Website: slack
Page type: billing-address
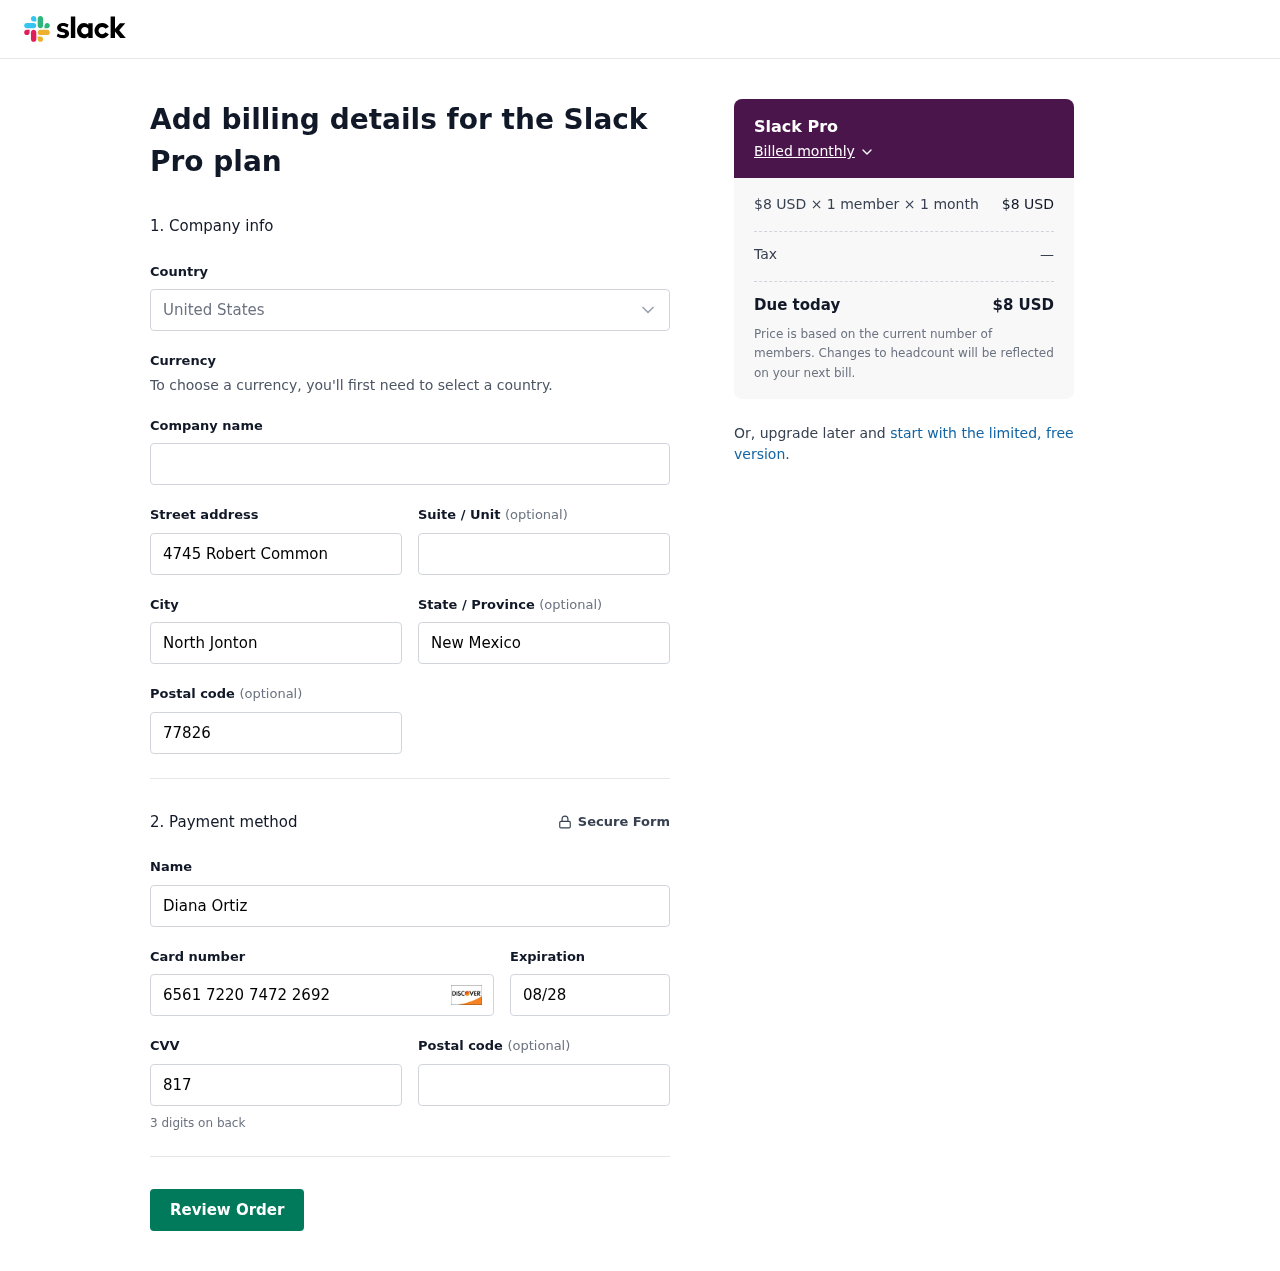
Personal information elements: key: PII_CARD_CVV
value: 817
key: PII_CARD_EXPIRY
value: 08/28
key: PII_CARD_NUMBER
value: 6561 7220 7472 2692
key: PII_CITY
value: North Jonton
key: PII_COUNTRY
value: United States
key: PII_FULLNAME
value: Diana Ortiz
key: PII_POSTCODE
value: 77826
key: PII_STATE
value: New Mexico
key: PII_STREET
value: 4745 Robert Common
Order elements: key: ORDER_PLAN_PRICE
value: $8 USD
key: ORDER_NUM_MEMBERS
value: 1 member
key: ORDER_NUM_MONTHS
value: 1 month
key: ORDER_SUBTOTAL
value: $8 USD
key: ORDER_TAX
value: —
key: ORDER_TOTAL
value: $8 USD